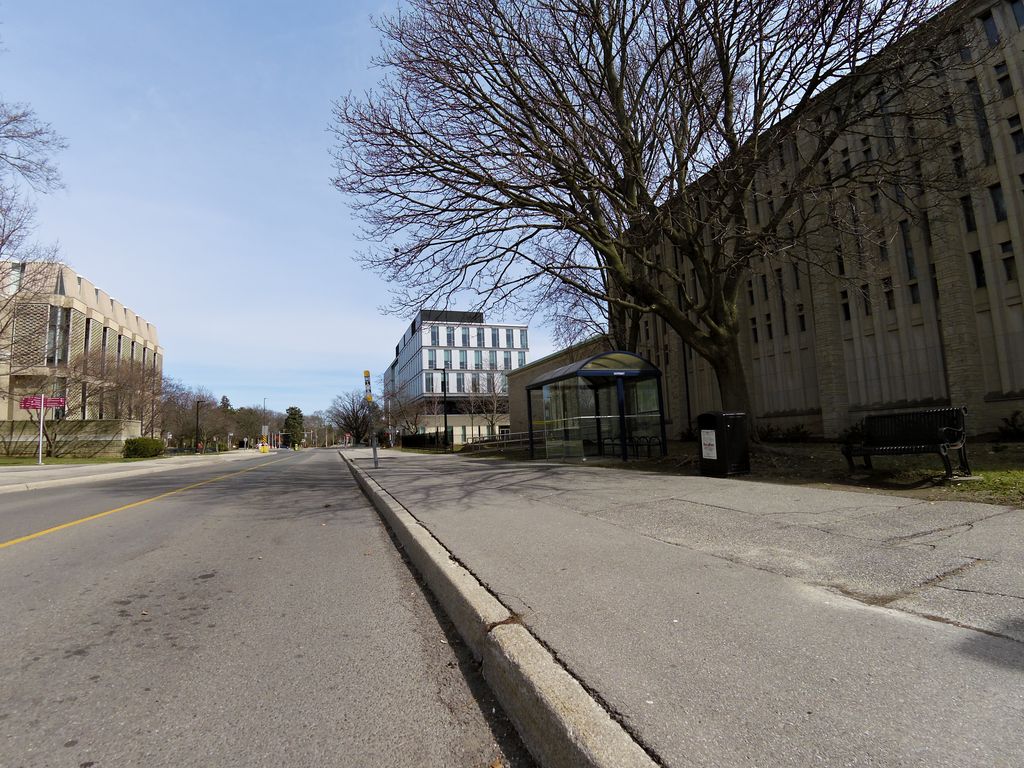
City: hamilton